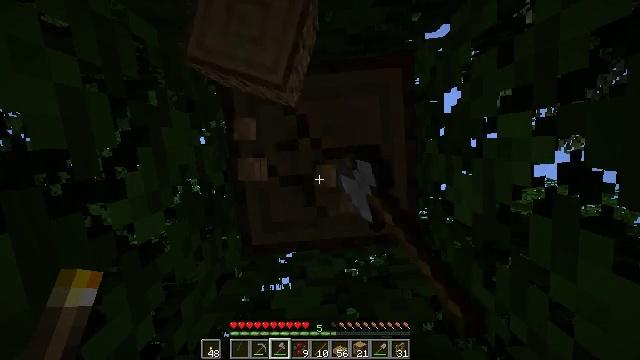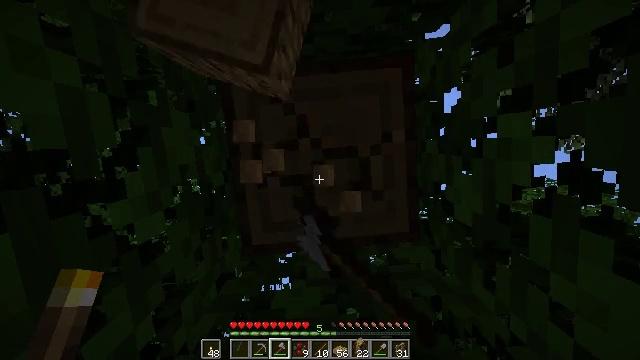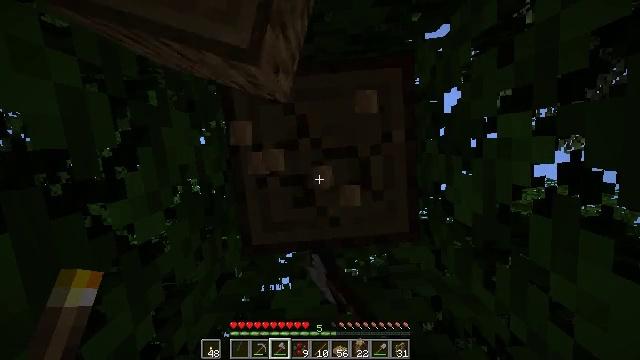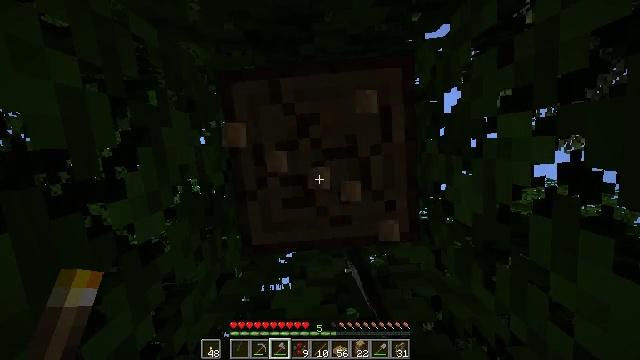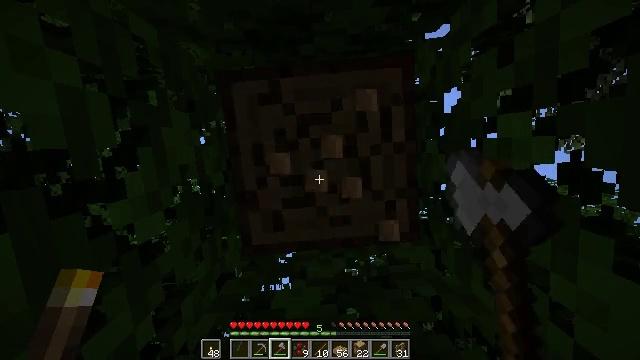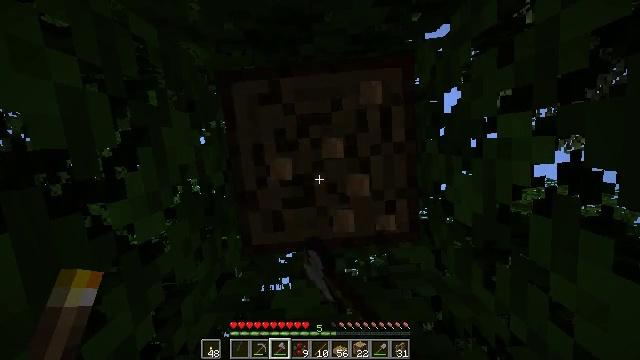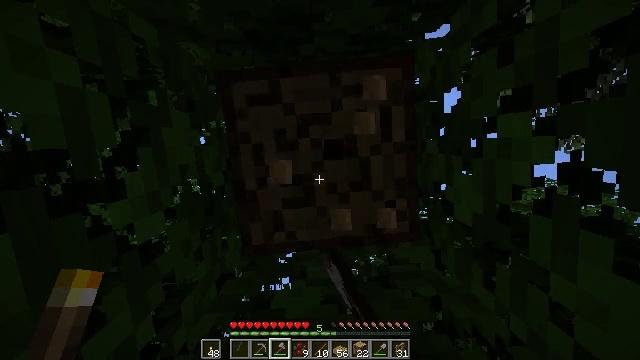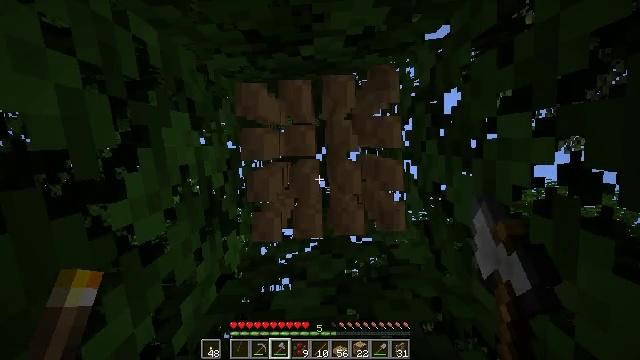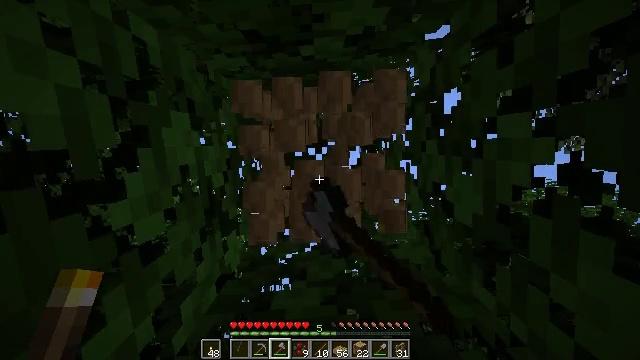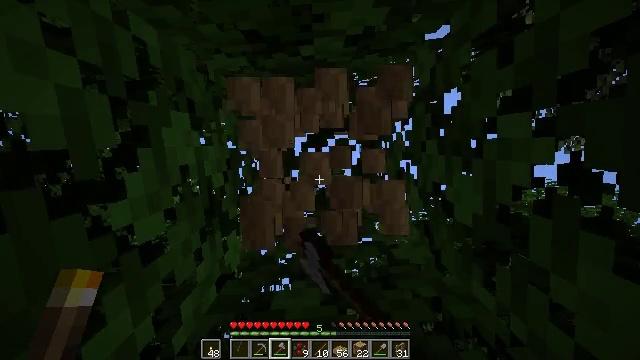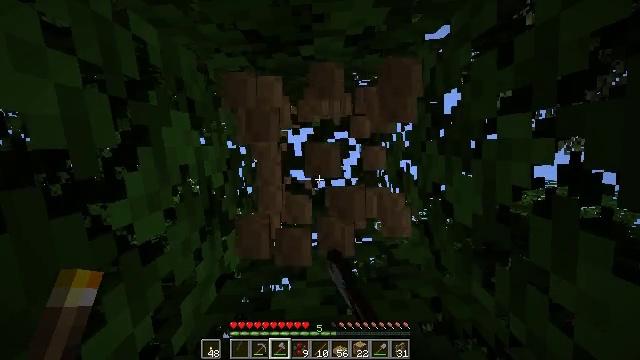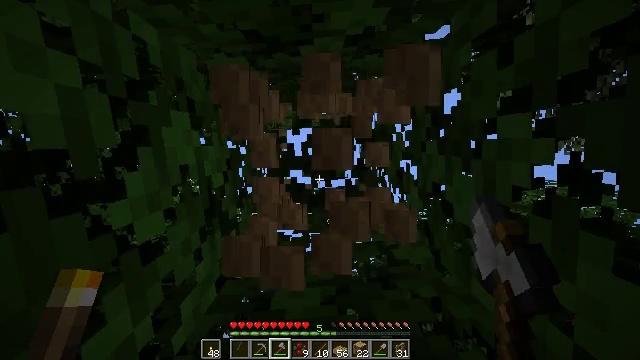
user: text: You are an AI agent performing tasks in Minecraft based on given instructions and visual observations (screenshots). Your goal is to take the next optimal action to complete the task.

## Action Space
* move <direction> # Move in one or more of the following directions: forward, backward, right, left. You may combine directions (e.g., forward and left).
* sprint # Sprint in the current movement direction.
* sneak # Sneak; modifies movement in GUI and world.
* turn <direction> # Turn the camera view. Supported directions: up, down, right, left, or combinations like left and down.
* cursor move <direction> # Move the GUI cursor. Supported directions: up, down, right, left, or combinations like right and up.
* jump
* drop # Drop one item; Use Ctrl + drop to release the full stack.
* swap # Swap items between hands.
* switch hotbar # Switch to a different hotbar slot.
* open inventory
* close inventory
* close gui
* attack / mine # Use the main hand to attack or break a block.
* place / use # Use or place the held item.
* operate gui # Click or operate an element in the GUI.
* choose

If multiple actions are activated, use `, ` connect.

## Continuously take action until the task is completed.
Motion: motion action
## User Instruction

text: Chop down the oak log.
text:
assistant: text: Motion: attack / mine
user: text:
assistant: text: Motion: attack / mine
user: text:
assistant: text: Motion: attack / mine
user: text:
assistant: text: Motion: attack / mine
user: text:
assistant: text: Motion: attack / mine
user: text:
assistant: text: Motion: attack / mine
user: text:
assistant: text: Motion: attack / mine
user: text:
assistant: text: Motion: attack / mine
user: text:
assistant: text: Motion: attack / mine
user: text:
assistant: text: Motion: attack / mine
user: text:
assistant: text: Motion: attack / mine
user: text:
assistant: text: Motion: attack / mine